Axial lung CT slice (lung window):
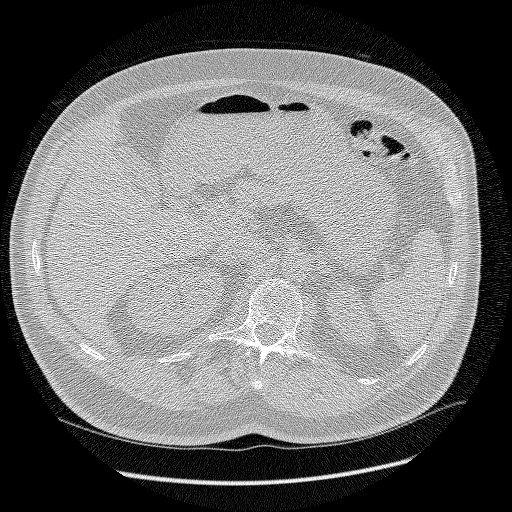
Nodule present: no